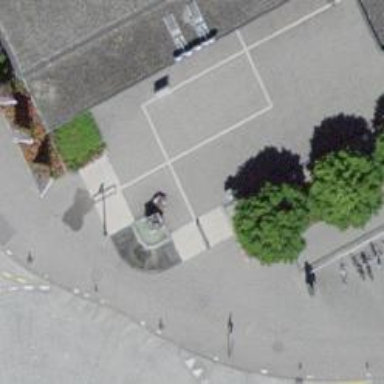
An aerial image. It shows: Fountain.